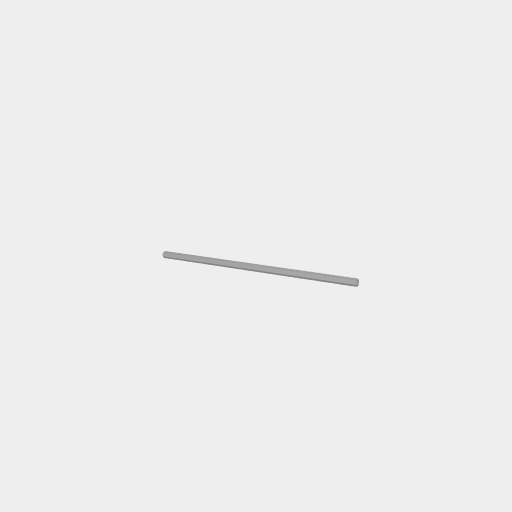
Part: Standoff8RID240